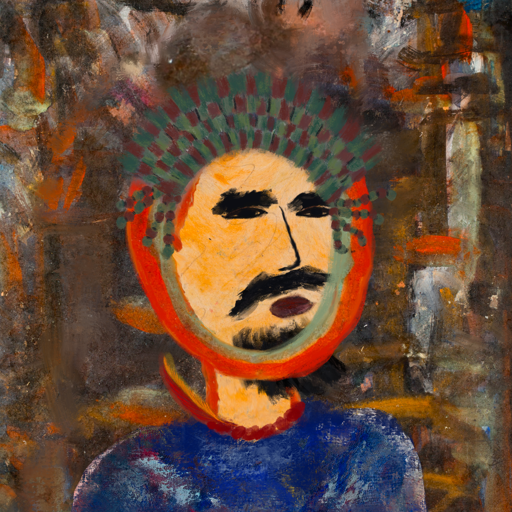
Background: GypsyQueen, Head And Neck Side: Experience, Face Side: Mosgoul, Bust: Irani, Hair Side: Sisters, Head Accessory: After_Raid_Crown, Second Necklace: Blank, Necklace: Pipe, Baby: Blank